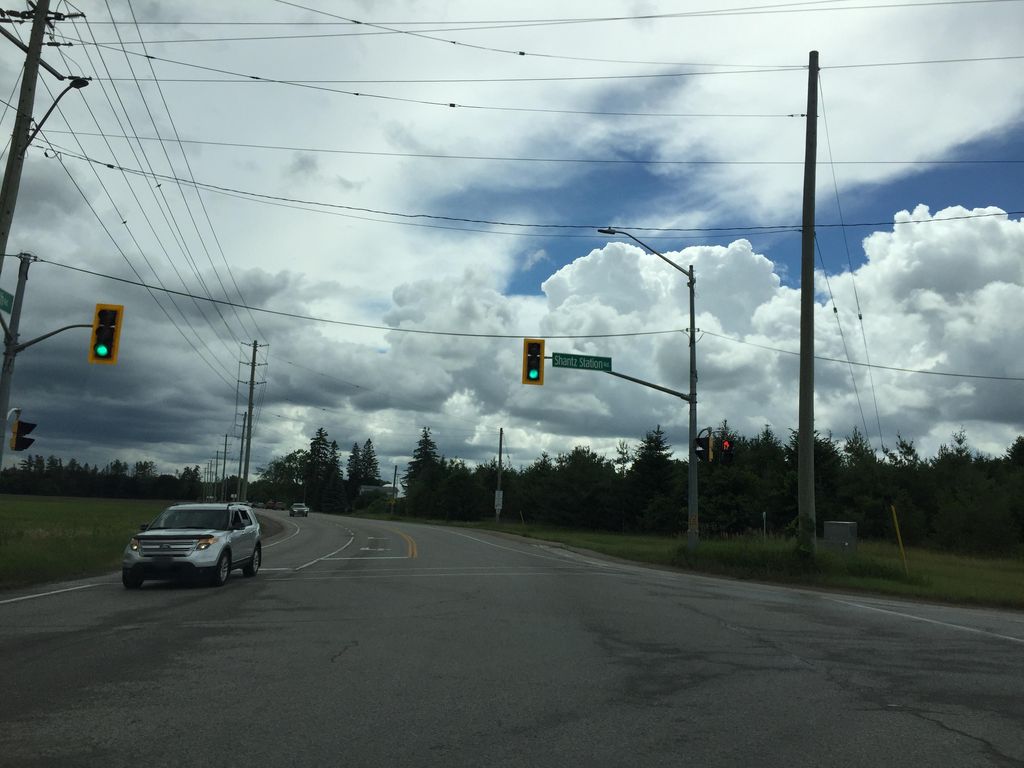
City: kitchener-waterloo